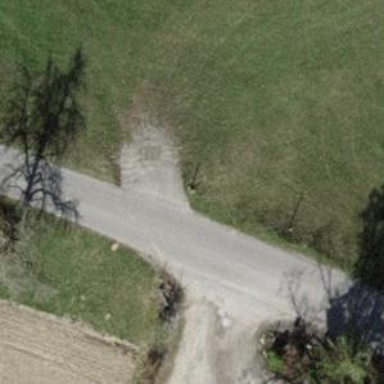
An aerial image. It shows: Grass track road with grade 5 tracktype.